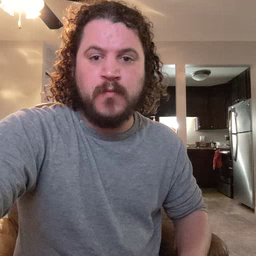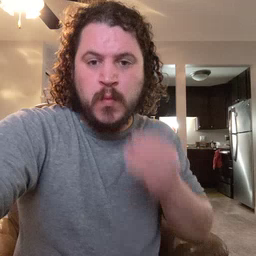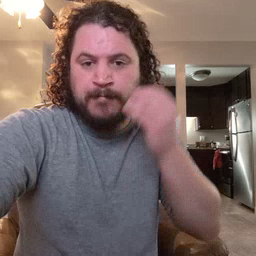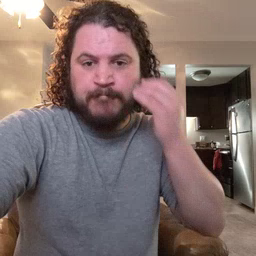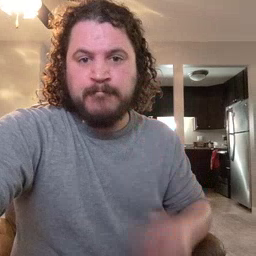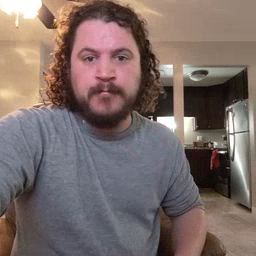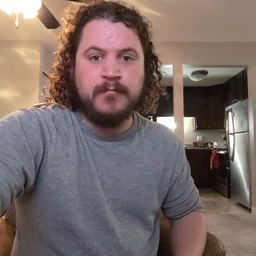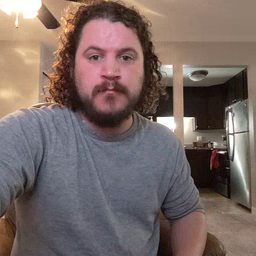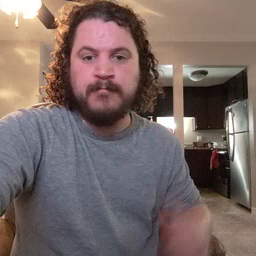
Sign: home